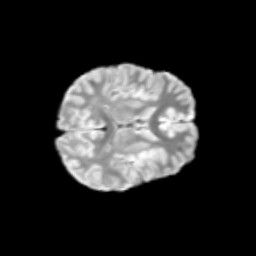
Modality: T2w
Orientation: axial
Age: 11
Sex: male
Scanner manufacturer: siemens
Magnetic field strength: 3 T
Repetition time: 3.8 s
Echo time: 0.07 s